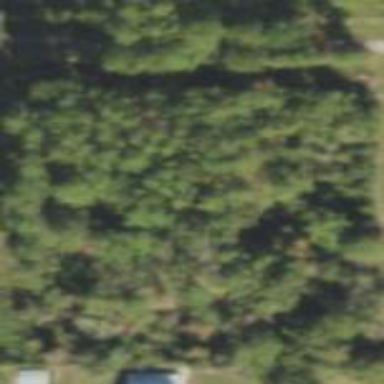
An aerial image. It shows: Mixed leaf woodland.